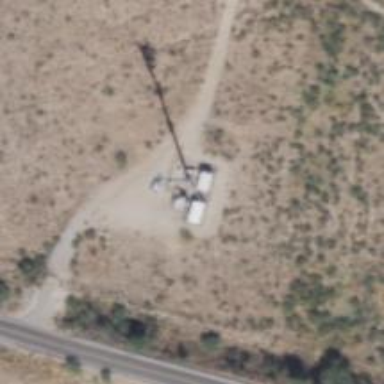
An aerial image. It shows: Man-made mast used for communication purposes.